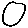
Label: circle